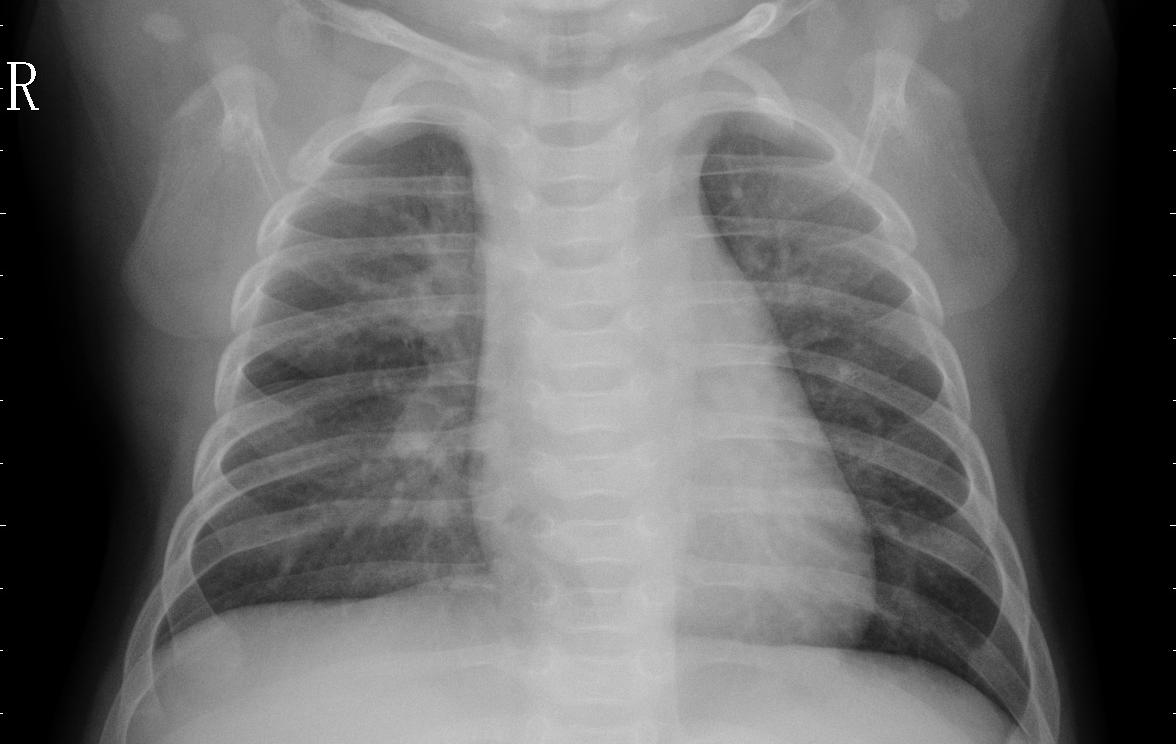
Diagnosis: PNEUMONIA